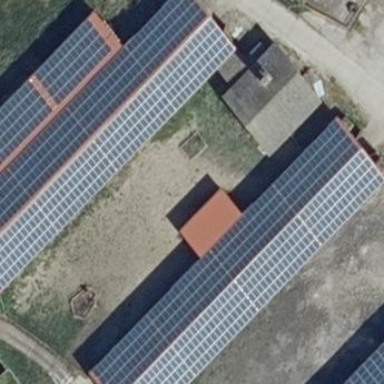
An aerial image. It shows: Building equipped with small solar photovoltaic panel for electricity generation.